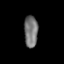
Tissue: prostate
Cell type: T cells
Senescence score: 0.3155
Nuclear area (px): 424
Mean DAPI intensity: 117.7